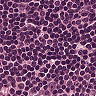
Metastatic tissue present: no